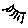
Label: sun